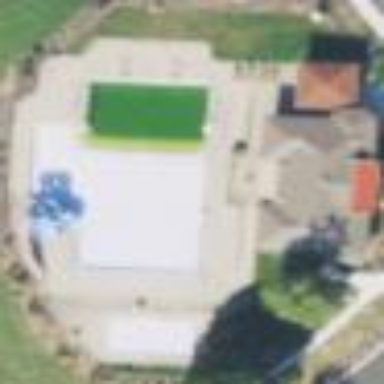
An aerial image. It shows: Sports center specializing in swimming activities located on leisure land.